【题型】解答题　【知识点】平面几何　【难度】medium
$\triangle ABC$为$\odot O$的内接等腰三角形，$AB=AC$。连接$BO$并延长，交$AC$于点$D$，交$\odot O$于点$E$，过点$B$作$BF \perp AC$，垂足为点$F$（点$F$不与点$A$重合）。
\vspace{1em}

\vspace{1em}
\noindent
(1) 如图1，如果$\angle CBF = 20^\circ$，求$\angle DBF$的大小；
\vspace{1em}
\noindent
(2) 如图2，连接$OC$，如果$\sin\angle ACB = x$，$\frac{S_{\triangle ABF}}{S_{\triangle OBC}} = y$，求$y$关于$x$的函数解析式（不用写自变量的取值范围）；
\vspace{1em}
\noindent
(3) 如果点$D$是线段$OE$的黄金分割点，求$\cos\angle BAC$的值。
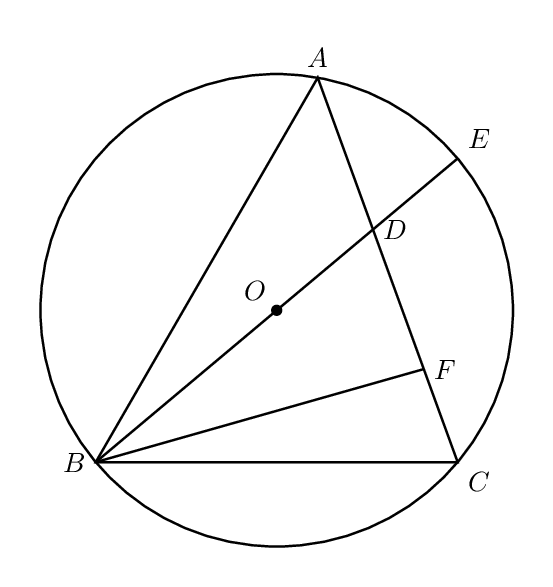
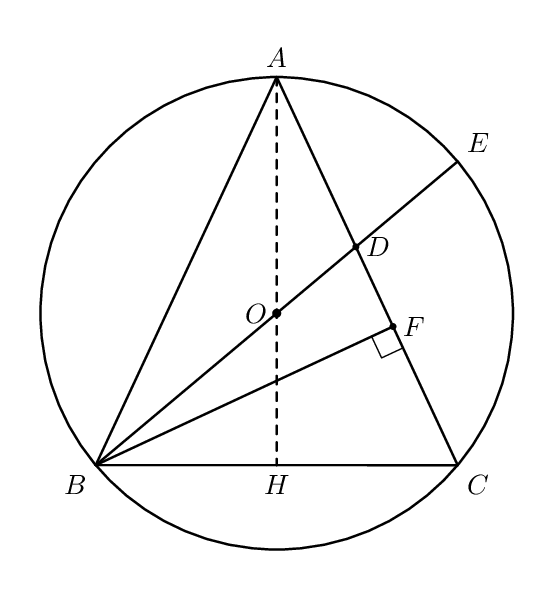
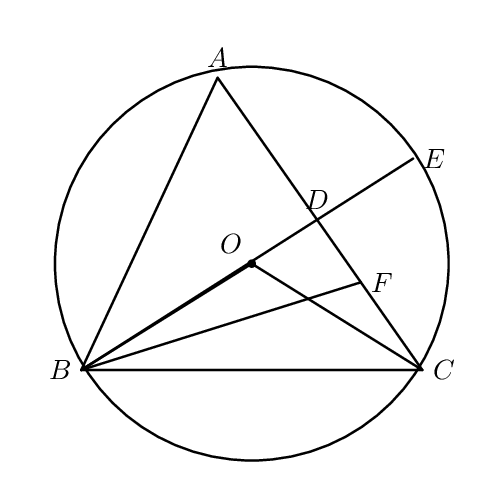
【解答】
\noindent
【详解】（1）解：如图，连接$AO$并延长，交$BC$于点$H$，

在圆$O$中，$\because AH$过圆心$O$，
$\therefore AH \perp BC$，$BH = CH$，
$\therefore \angle BAH = \angle CAH = \frac{1}{2}\angle BAC$，
$\because BF \perp AC$，
$\therefore \angle BFC = 90^\circ$，
$\because \angle CBF = 20^\circ$，
$\therefore \angle C = 70^\circ$，
$\because AB = AC$，
$\therefore \angle ABC = \angle C = 70^\circ$，
$\because \angle ABC + \angle C + \angle BAC = 180^\circ$，
$\therefore \angle BAC = 40^\circ$，
$\therefore \angle BAO = 20^\circ$，
$\because OA = OB$，
$\therefore \angle BAO = \angle ABO = 20^\circ$，
$\therefore \angle DBF = \angle ABC - \angle ABO - \angle CBF = 70^\circ - 20^\circ - 20^\circ = 30^\circ$；
\vspace{1em}
\noindent
（2）解：如图，连接$AO$并延长，交$BC$于点$H$，

在$\text{Rt}\triangle BCF$中，$\angle BFC = 90^\circ$，$\sin\angle ACB = \frac{BF}{BC} = x$，
$\because BC = 2BH$，
$\therefore \frac{BF}{BH} = 2x$，
$\because \angle BOH = \angle OAB + \angle OBA$，$\angle BAC = \angle OAB + \angle OAC$，
$\therefore \angle BOH = \angle BAC$，
又$\because \angle AFB = \angle OHB$，
$\therefore \triangle AFB \backsim \triangle OHB$，
$\therefore \frac{S_{\triangle ABF}}{S_{\triangle OBH}} = \left(\frac{BF}{BH}\right)^2 = (2x)^2$，
$\because S_{\triangle OBC} = 2S_{\triangle OBH}$，
$\therefore y = 2x^2$；
\vspace{1em}
\noindent
（3）解：如图，连接$AO$并延长，交$BC$于点$H$，连接$EC$，

$\because BE$为$\odot O$直径，
$\therefore BO = OE$，
又$\because BH = CH$，
$\therefore OH$是$\triangle BEC$的中位线，
$\therefore OH = \frac{1}{2}EC$，$OH \parallel CE$，
$\therefore \frac{OD}{DE} = \frac{AO}{EC}$，
$\because$ 点$D$是线段$OE$的黄金分割点，
$\therefore \frac{OD}{DE} = \frac{\sqrt{5}-1}{2}$ 或 $\frac{DE}{OD} = \frac{\sqrt{5}-1}{2}$，
\textcircled{1} 当$\frac{OD}{DE} = \frac{\sqrt{5}-1}{2}$ 时，
$\because OA = OB$，
$\therefore \frac{OB}{OH} = \frac{2AO}{EC} = \frac{2OD}{DE} = \sqrt{5}-1$，
$\because \angle BOH = \angle BAC$，
$\therefore$ 在$\text{Rt}\triangle OHB$中，$\angle OHB = 90^\circ$，
$\therefore \cos\angle BAC = \cos\angle BOH = \frac{OH}{OB} = \frac{1}{\sqrt{5}-1} = \frac{\sqrt{5}+1}{4}$；
\textcircled{2}当$\frac{OD}{DE} = \frac{\sqrt{5}-1}{2}$ 时，同理可得$\frac{OH}{OB} = \frac{EC}{2AO} = \frac{DE}{2OD} = \frac{\sqrt{5}-1}{4}$，
$\therefore \cos\angle BAC = \cos\angle BOH = \frac{OH}{OB} = \frac{\sqrt{5}-1}{4}$，
综上所述，$\cos\angle BAC = \frac{\sqrt{5}\pm 1}{4}$。
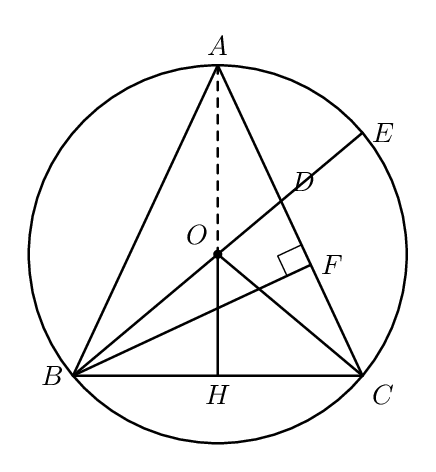
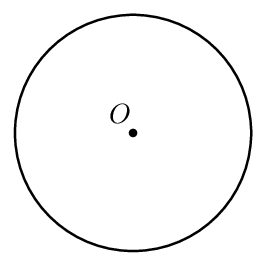
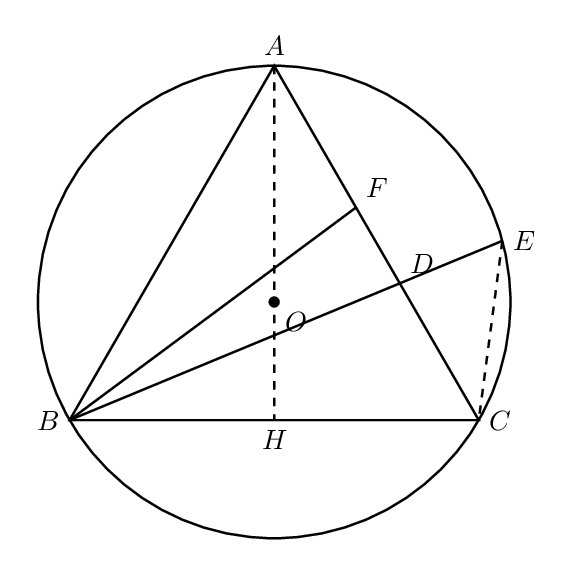